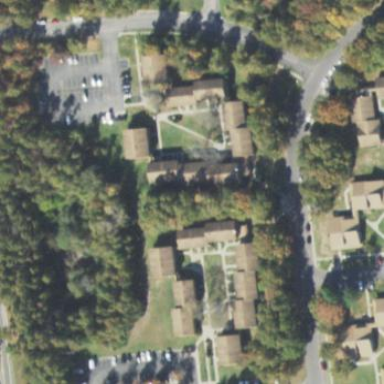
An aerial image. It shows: View of apartment building.